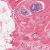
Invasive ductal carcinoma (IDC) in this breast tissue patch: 0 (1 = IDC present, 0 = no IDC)